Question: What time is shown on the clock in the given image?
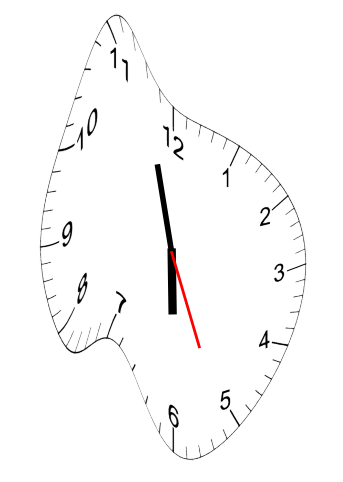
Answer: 05:57:26